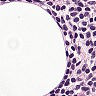
Metastatic tissue present: no